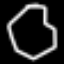
Label: octagon